Question: I've seen a number of similar issues, but with no actual solution. Following <URL>, I created a sample app without issue. However, I modified a few files, including the gemfile, ran bundle install, ran 'git add . && git commit -m "commit gemfile change"'
Then, I ran git aws.push, received the following:
'''
> c:\Users\mmoore\Documents\rubyapps\visitdaysaws>git aws.push Counting
> objects: 8, done. Delta compression using up to 8 threads. Compressing
> objects: 100% (5/5), done. Writing objects: 100% (5/5), 653 bytes,
> done. Total 5 (delta 3), reused 0 (delta 0) remote: To
> https://[secureurl]
> 091700..00005f 39eed5f98abacccccccccsaadeeeffa044354b740 -> master
c:\Users\mmatches\Documents\rubyapps\appaws>"c:\Ruby193\AWS-ElasticBeanstalk
-CLI-2.3.1\eb\windows\eb" status --verbose
Retrieving status of environment "appaws-env".
URL : appaws-env-dxf4aghrer.elasticbeanstalk.com
Status : Ready
Health : Green
Environment Name: appaws-env
Environment ID: e-123abz4rpw
Solution Stack: 64bit Amazon Linux running Ruby 1.9.3
Version Label: git-39eed5f98abacccccccccsaadeeeffa044354b740-<PHONE>
78
Date Created: 2013-03-15 13:48:56
Date Updated: 2013-03-15 16:34:00
Description: None
RDS Database: AWSEBRDSDatabase | aa1adfga3tfa2a.cadfef60egmm.us-east-1.rds.amaz
onaws.com:3306
Database Engine: mysql 5.5.27
Allocated Storage: 5
Instance Class: db.t1.micro
Multi AZ: False
Master Username: ebroot
Creation Time: 2013-03-15 13:54:20
DB Instance Status: available
'''
Despite this, I still receive the generic Welcome message:

I've checked the size of my git repo and it's larger than the default app, but only 6.5 MiB. I've also tried pasting in core files, no change. I'm open to any ideas at all.
Ran the suggested remove file, still received the general page, but when navigating to index.html (which theoretically is not there), you can see the application load or attempt to load via an error.
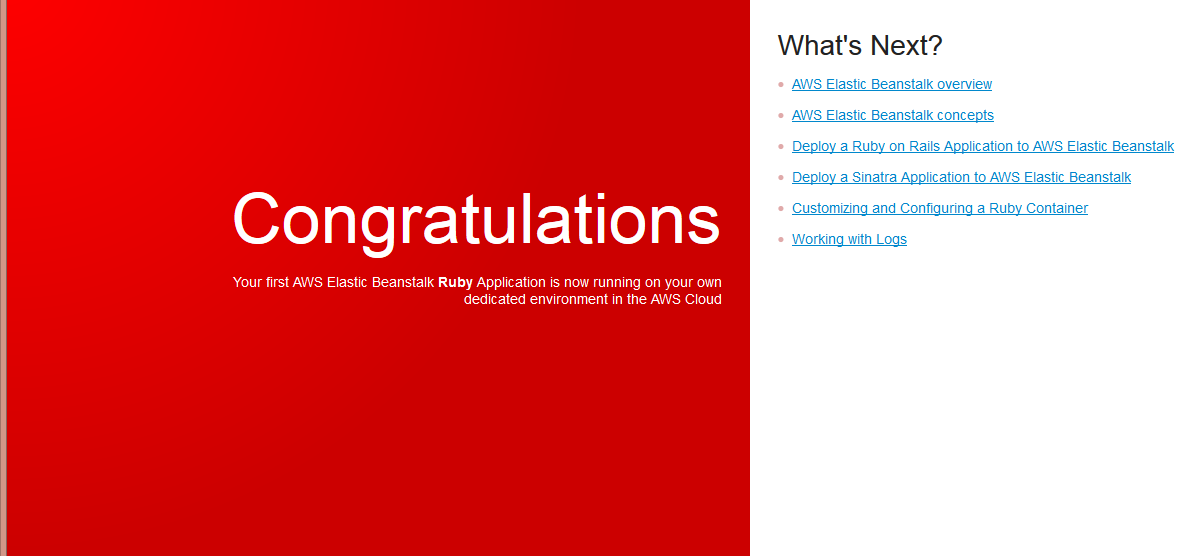
Answer: In the example app, the welcome message is within 'public/index.html'.
That means, as long as you don't remove that static file, your homepage will keep displaying the welcome message.
Any changes other than 'git rm public/index.html' will not make the message disappear.